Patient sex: M
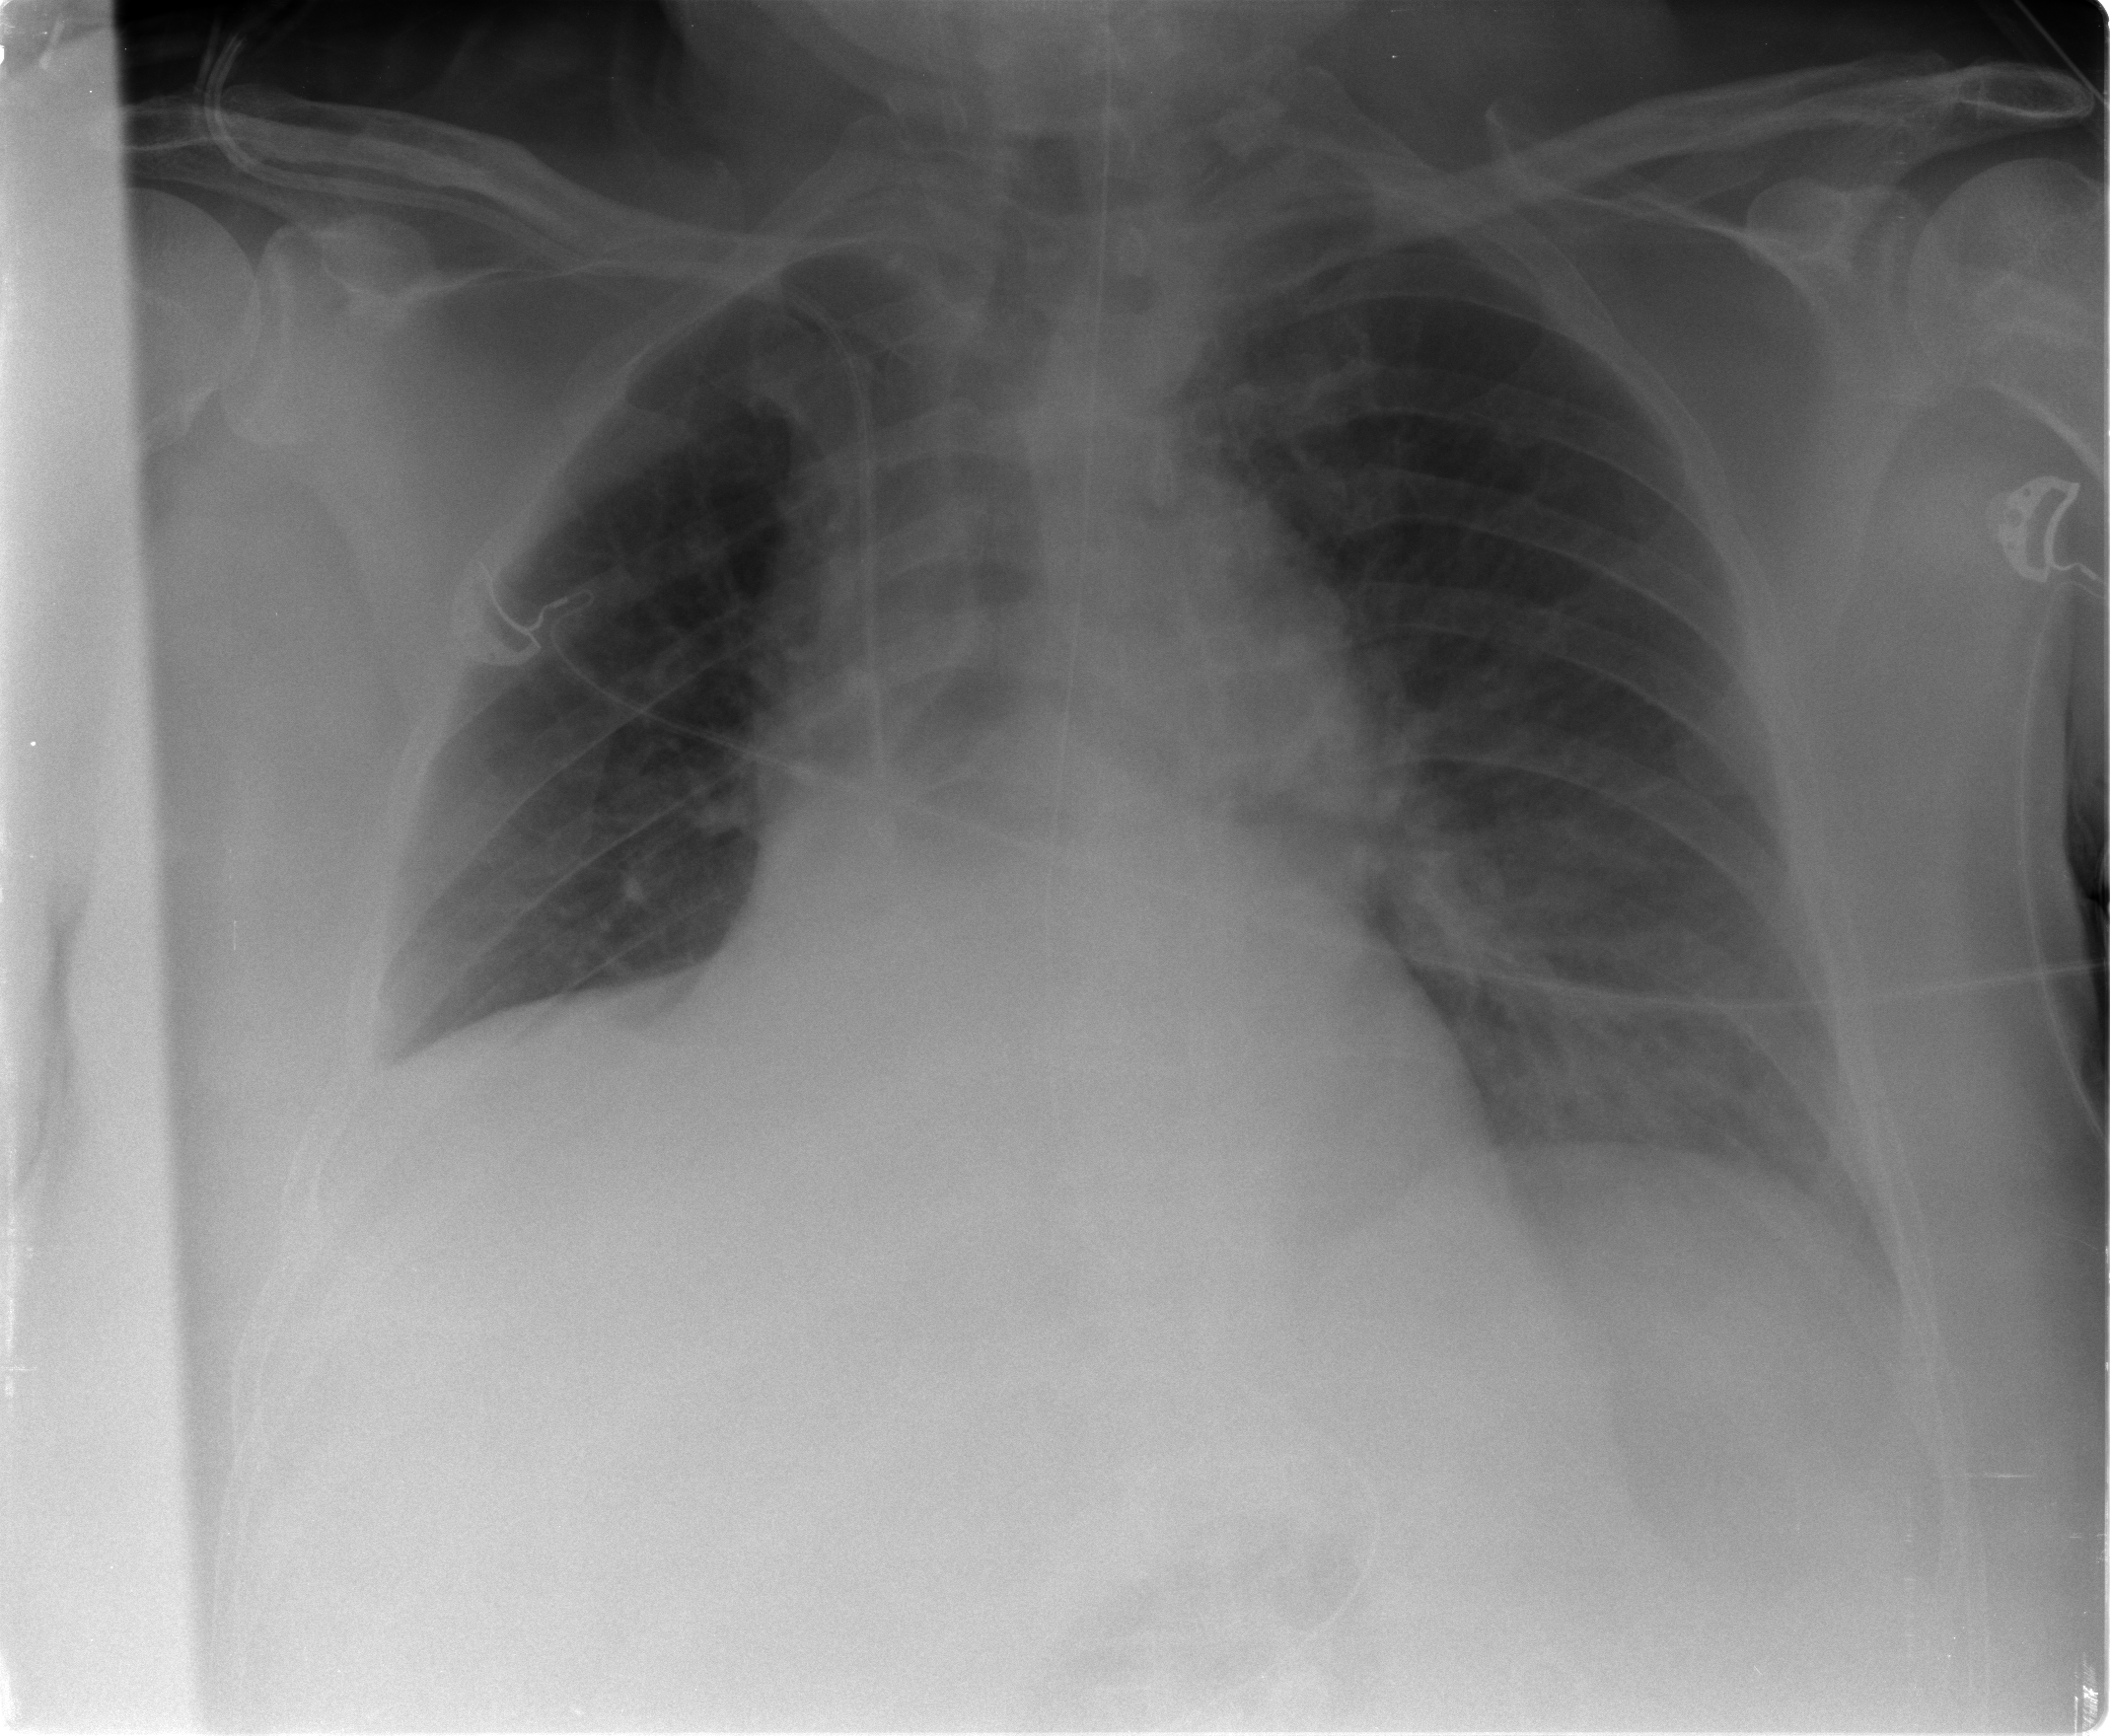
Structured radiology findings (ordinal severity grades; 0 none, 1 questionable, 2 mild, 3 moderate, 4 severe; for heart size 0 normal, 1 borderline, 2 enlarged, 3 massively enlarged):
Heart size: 0
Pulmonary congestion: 2
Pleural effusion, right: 0
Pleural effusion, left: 2
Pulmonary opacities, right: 0
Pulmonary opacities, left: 0
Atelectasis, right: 2
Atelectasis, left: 2